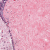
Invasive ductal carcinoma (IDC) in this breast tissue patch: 0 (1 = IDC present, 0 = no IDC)